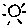
Label: sun